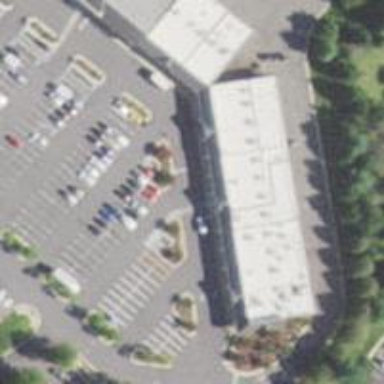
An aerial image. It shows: Fitness center located in leisure land.